Question: I'm looking for assistance in Google Sheet - array formula for column B (attached the similar in snippet). We can achieve it with a simple formula (on B2) with dragging option. Is there a way to achieve it in a better way without dragging the formulas manually.

Any help would be much Appreciated. Thanks in advance.
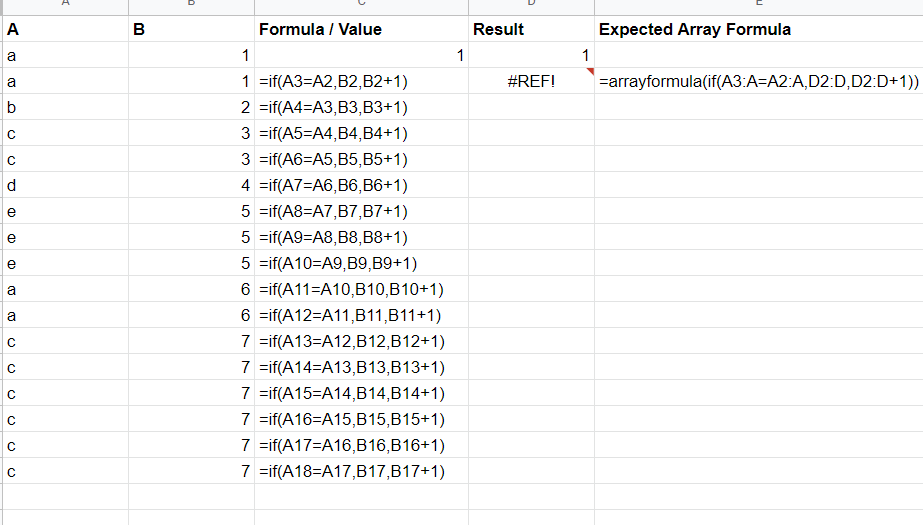
Answer: Delete everything from B2:B and place the following in B2:
'=ArrayFormula(IF(A2:A="",,VLOOKUP(TEXT(ROW(A2:A),"00000")&A2:A,{FILTER({TEXT(ROW(A2:A),"00000")&A2:A;""},{A2:A;""}<>"",{A2:A;""}<>A:A),SEQUENCE(COUNTA(FILTER(A2:A&ROW(A2:A),A2:A<>"",A2:A<>{A3:A;""})))},2,TRUE)))'
You'll notice throughout the formula ranges paired with a semicolon and empty set of quotes, all contained within curly brackets '{ }'. These allow us to form virtual ranges of equal length to compare with real ranges that run full-column.
'TEXT(ROW(A2:A),"00000")&A2:A' forms a concatenation of every row (in the format "00000" for uniformity of length) with the contents of Column A for 'A2:A'. Then 'FILTER' filters in only such concatenations where the content does not match what is in the row above. A second virtual column is formed by 'SEQUENCE', which uses 'COUNTA' on a variation of the first 'FILTER' to know how many items were filtered in.
'VLOOKUP' then looks up the 'TEXT(ROW(A2:A),"00000")&A2:A' concatenation of row in 'A2:A' (not just the filtered ones) within the filtered list and returns the 'SEQUENCE' number. Because the order of the rows in "00000" format will be in exact ascending order, we can use 'TRUE' as the final parameter of 'VLOOKUP', which will drop back to the closest previous match if an exact match is not found, thus producing the same 'SEQUENCE' numbers for duplicate content.